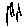
Label: line